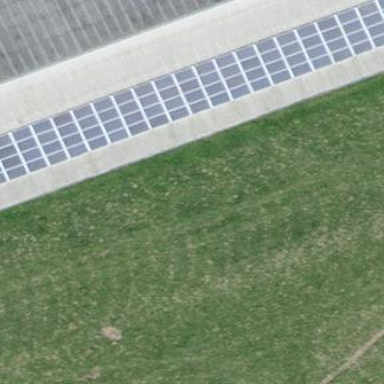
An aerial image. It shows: Small solar photovoltaic panel used as generator to produce electricity.